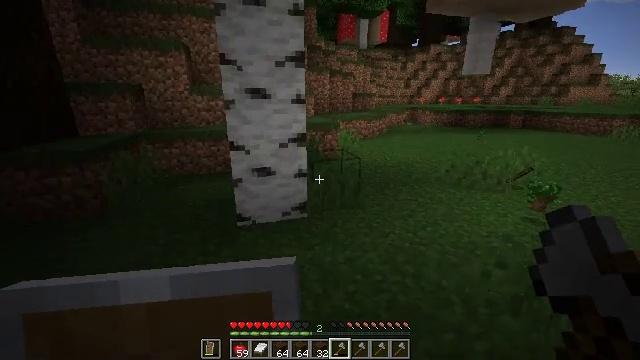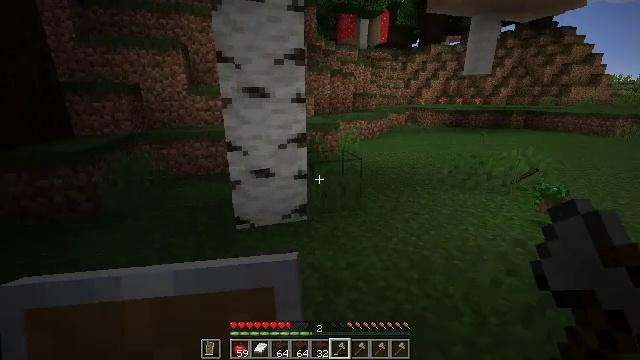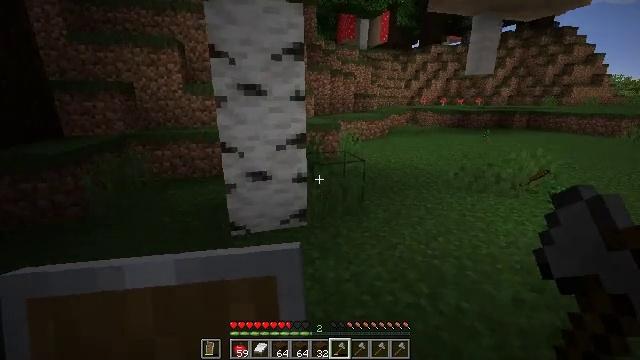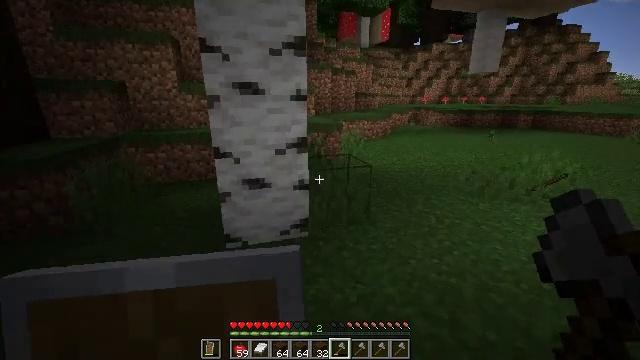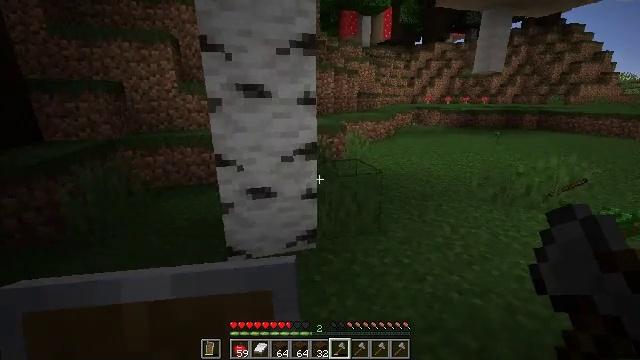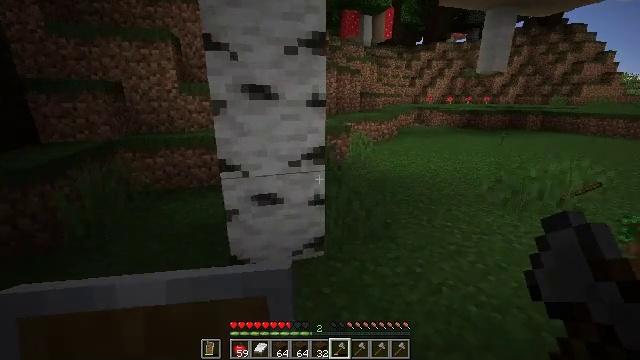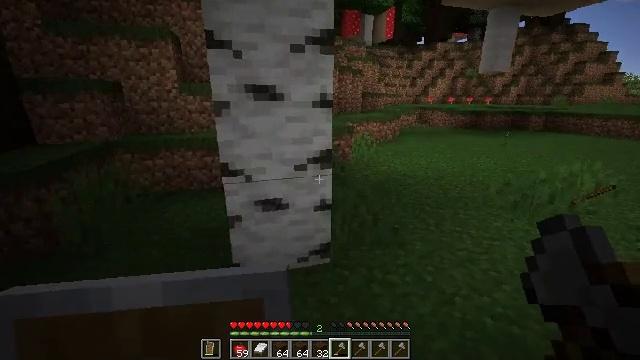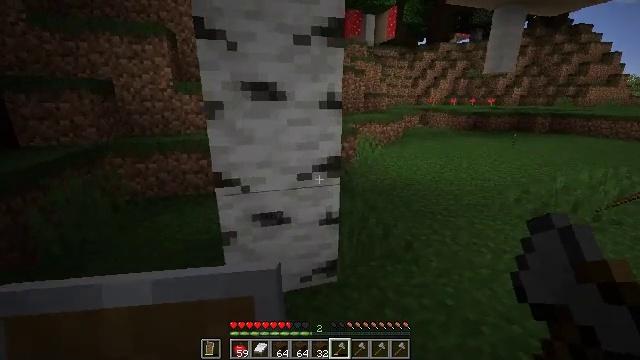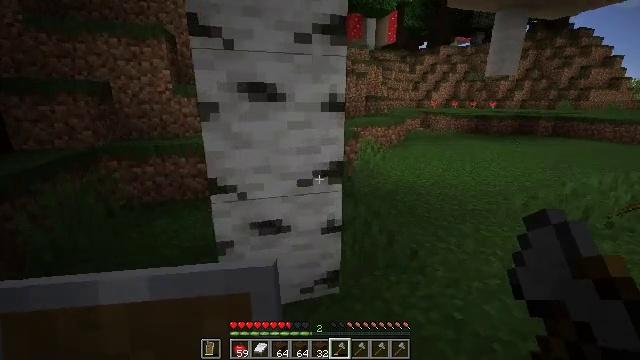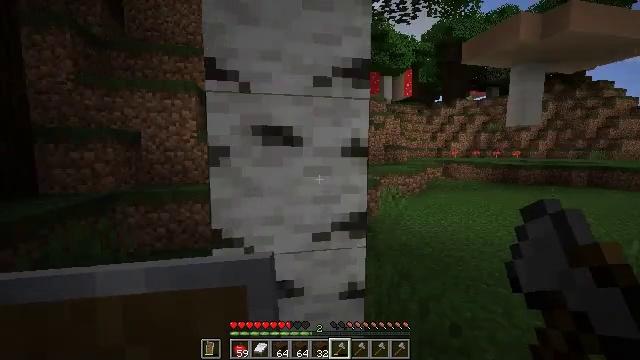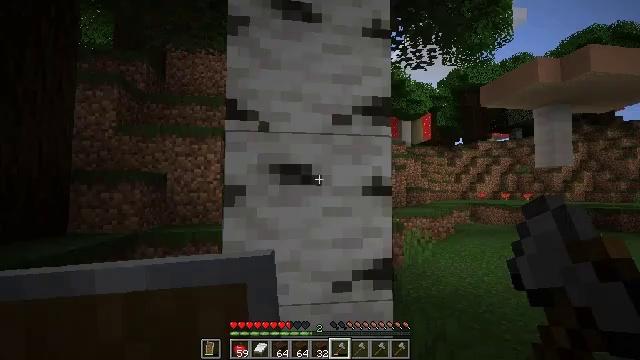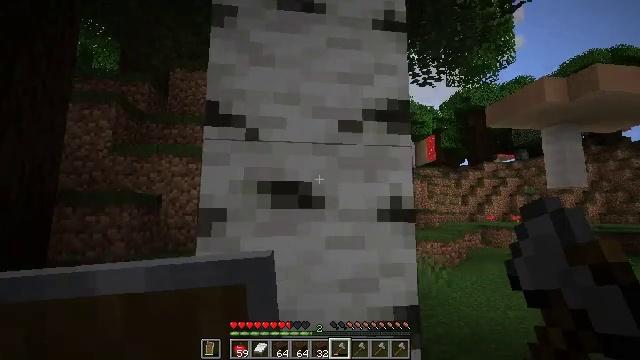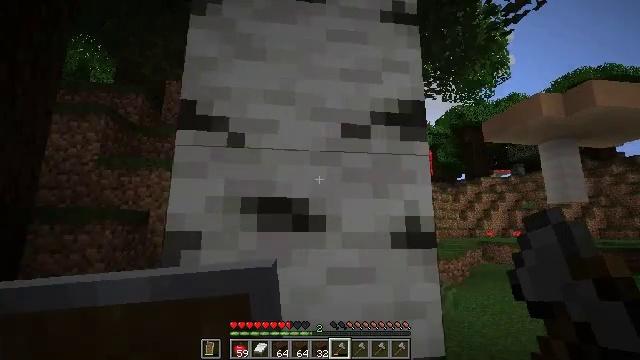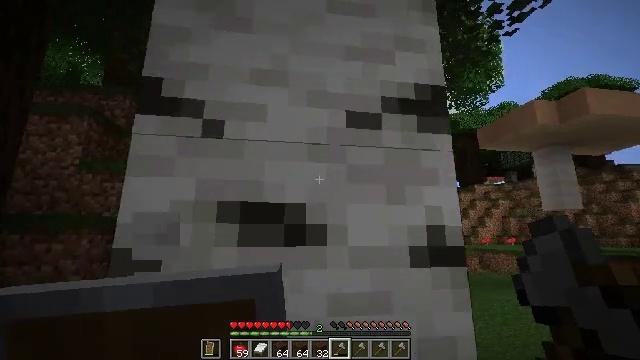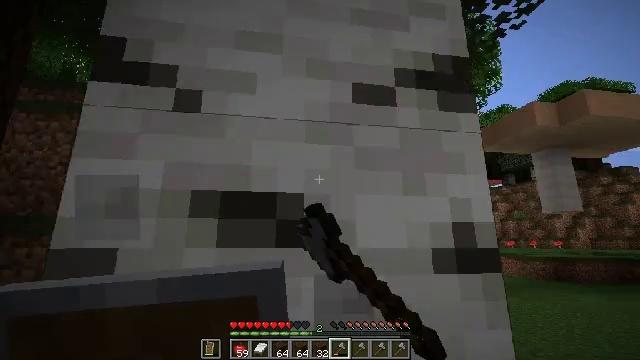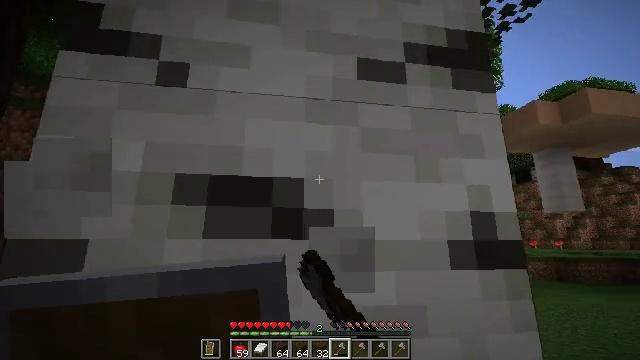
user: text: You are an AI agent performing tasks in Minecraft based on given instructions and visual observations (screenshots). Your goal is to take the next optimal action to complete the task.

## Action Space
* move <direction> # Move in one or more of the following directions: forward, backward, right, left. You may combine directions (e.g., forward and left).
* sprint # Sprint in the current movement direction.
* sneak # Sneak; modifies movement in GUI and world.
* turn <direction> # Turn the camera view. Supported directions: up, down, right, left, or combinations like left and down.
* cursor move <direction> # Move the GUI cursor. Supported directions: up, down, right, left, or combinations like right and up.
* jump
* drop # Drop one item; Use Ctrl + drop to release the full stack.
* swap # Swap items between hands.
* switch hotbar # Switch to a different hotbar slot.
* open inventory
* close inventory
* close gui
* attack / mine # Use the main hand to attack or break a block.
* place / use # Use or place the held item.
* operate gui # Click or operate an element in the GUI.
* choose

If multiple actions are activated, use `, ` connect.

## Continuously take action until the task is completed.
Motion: motion action
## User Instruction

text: Chop down the birch log.
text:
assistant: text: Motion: move forward
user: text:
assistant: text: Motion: move forward
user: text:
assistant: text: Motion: move forward and move left
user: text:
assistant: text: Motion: move forward and move left
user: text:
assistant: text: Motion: move forward and move left
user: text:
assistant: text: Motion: move forward
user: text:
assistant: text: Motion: move forward
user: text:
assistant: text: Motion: move forward
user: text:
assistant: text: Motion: move forward, turn left and up
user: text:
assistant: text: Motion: move forward, turn left and up
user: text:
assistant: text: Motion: move forward, turn up
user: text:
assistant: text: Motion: move forward, turn up
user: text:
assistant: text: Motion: move forward, turn right and up, attack / mine
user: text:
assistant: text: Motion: attack / mine
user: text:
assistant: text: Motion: attack / mine
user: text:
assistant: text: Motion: attack / mine
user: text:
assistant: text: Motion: attack / mine
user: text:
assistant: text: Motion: turn up, attack / mine
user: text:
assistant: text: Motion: turn up, attack / mine
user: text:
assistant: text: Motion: turn up, attack / mine
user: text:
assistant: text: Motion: turn left and up, attack / mine
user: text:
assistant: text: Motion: turn left and up, attack / mine
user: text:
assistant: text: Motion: turn up, attack / mine
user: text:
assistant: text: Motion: turn up, attack / mine
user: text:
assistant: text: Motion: attack / mine
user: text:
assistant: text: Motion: attack / mine
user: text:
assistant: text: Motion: turn left, attack / mine
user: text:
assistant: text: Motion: attack / mine
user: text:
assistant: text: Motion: attack / mine
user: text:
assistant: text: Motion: attack / mine